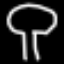
Label: mushroom